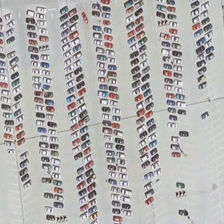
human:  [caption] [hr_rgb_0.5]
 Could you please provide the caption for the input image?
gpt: many cars are parked in a large parking lot .

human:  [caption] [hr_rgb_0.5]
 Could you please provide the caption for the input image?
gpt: many cars are parked in a large parking lot .

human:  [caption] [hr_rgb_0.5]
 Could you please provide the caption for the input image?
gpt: many cars are parked in a large parking lot .

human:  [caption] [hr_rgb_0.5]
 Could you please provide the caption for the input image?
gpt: many cars are parked in a large parking lot .

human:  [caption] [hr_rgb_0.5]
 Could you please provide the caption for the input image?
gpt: many cars are parked in a large parking lot .